Interaction volume radius: 5 \u00c5
Interaction volume height: 25 \u00c5
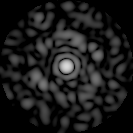
Disorder parameter: 0.8435